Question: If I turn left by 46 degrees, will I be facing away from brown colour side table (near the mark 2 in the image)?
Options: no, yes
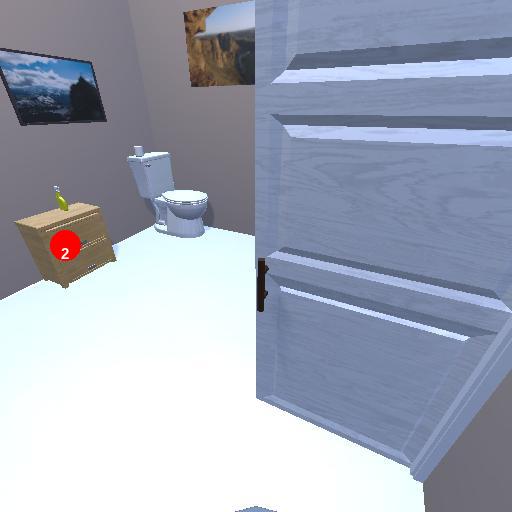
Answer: no